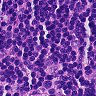
Metastatic tissue present: no